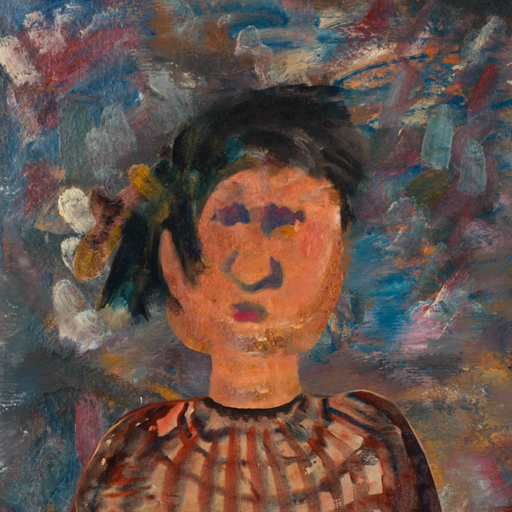
Background: Boggyland, Head And Neck Front: Boggyland, Face Front: In_The_Sun, Bust: Orphan, Hair Front: Pipe, Head Accessory: Blank, Second Necklace: Blank, Necklace: Blank, Baby: Blank